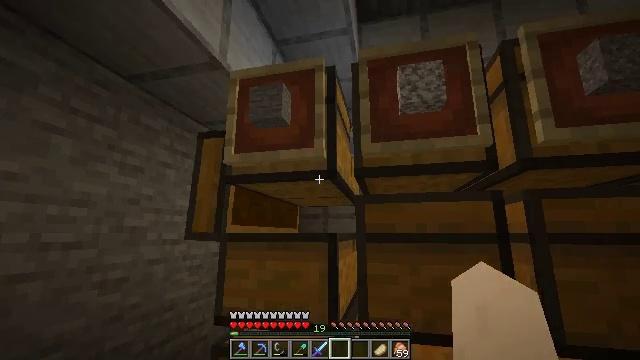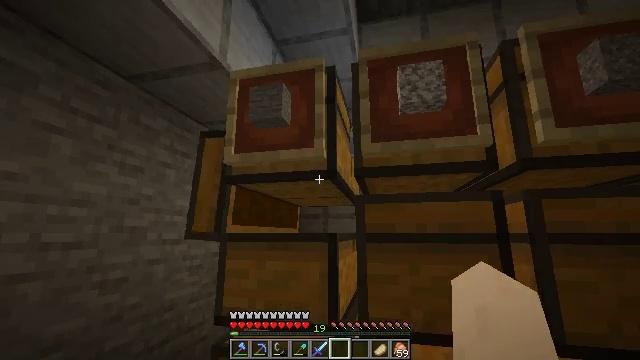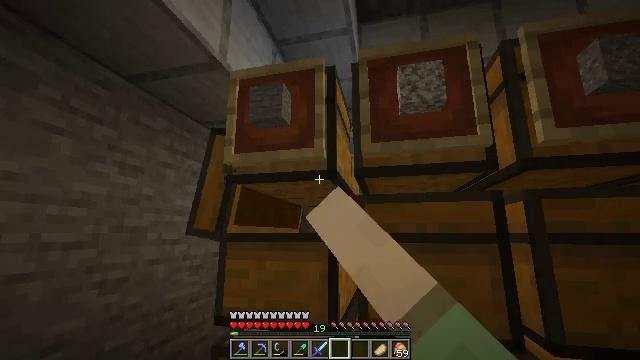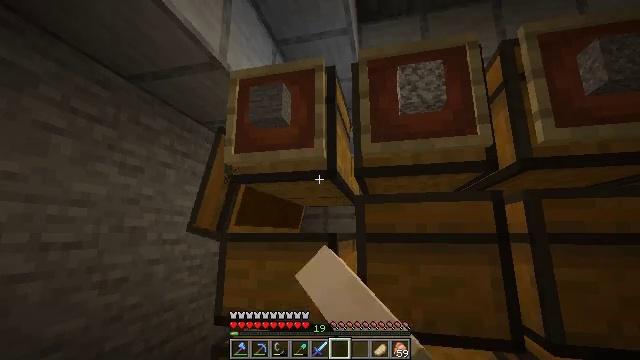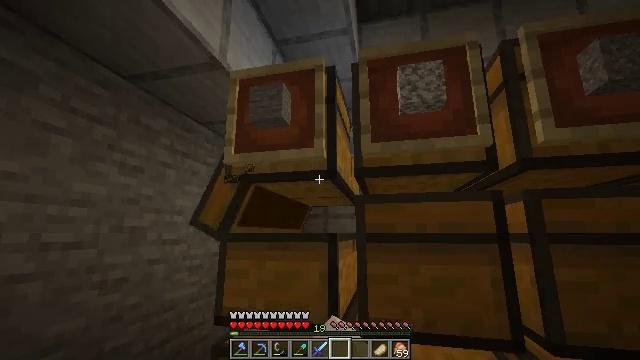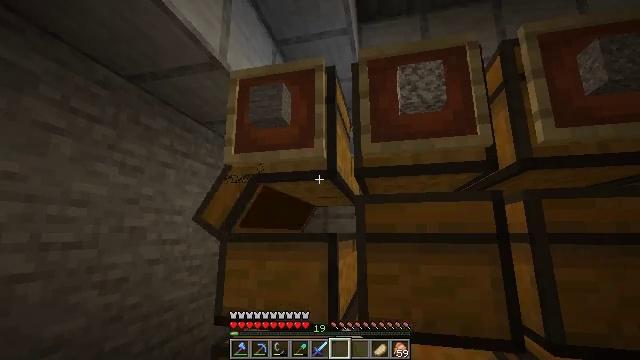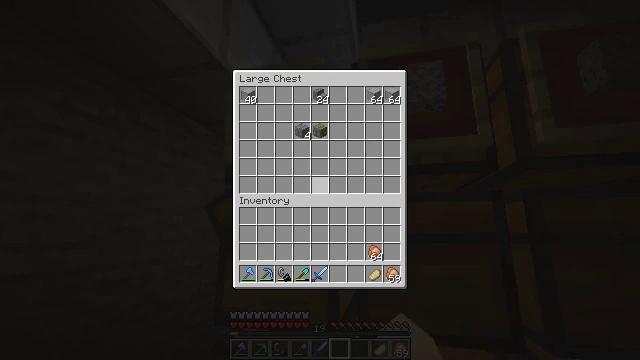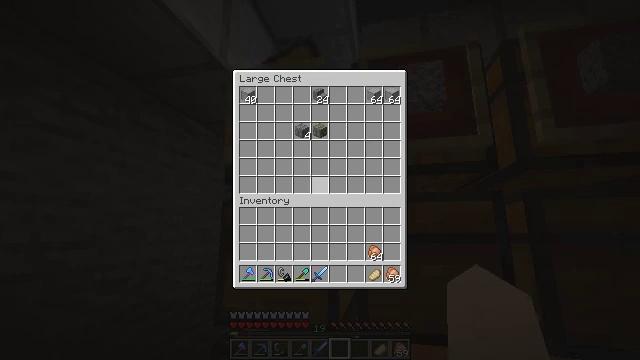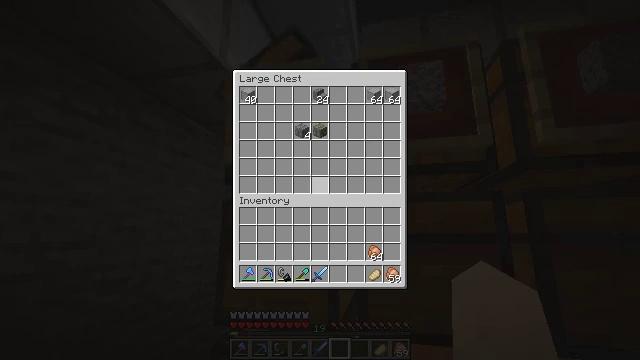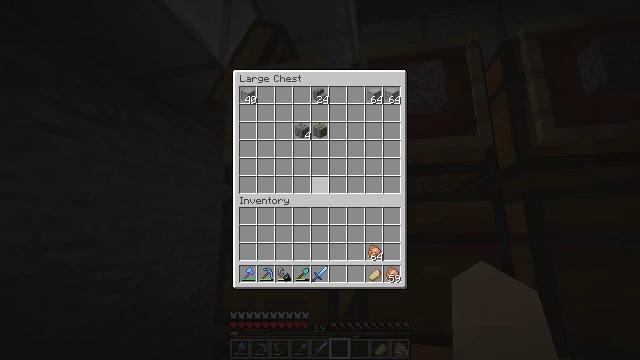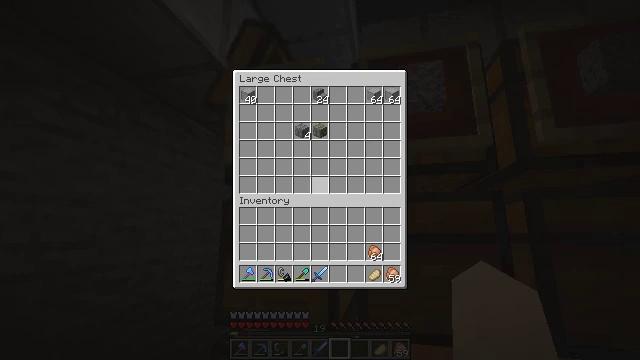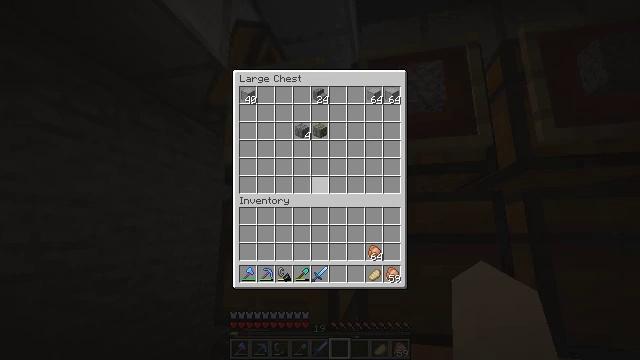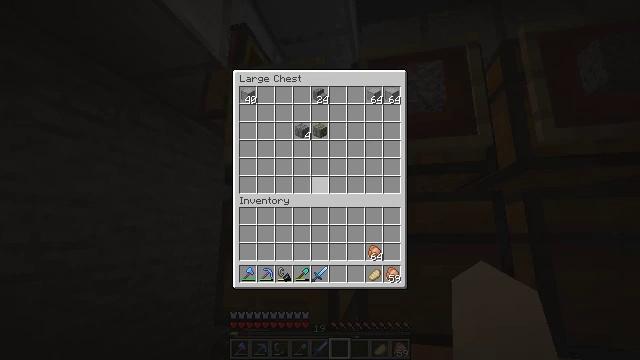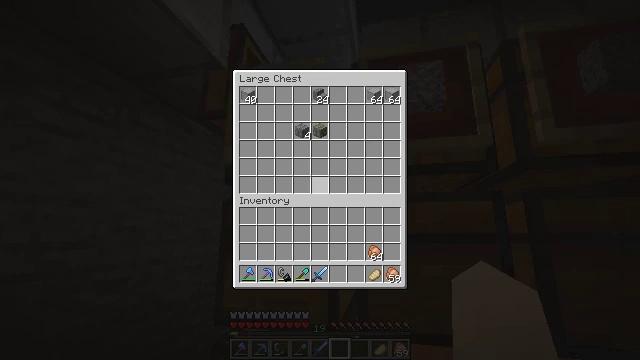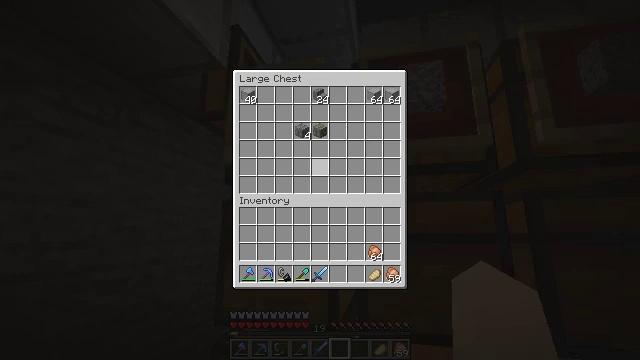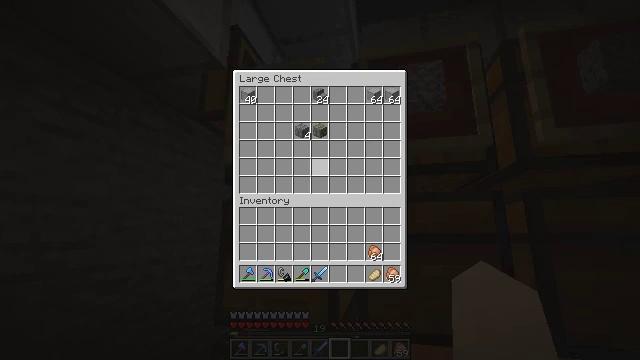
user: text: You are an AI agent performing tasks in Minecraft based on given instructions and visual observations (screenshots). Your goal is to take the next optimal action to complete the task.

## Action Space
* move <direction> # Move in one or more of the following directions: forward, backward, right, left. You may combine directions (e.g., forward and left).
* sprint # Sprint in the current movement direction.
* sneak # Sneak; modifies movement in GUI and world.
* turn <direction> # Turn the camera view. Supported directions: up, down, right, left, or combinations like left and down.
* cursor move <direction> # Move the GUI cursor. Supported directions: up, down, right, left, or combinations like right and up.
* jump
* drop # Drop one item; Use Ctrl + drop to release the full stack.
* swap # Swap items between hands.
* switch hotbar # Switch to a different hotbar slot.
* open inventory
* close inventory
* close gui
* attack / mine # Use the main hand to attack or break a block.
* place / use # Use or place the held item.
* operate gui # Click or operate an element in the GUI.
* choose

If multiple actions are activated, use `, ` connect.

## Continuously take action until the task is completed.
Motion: motion action
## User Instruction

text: Use the crafting table to craft a smooth stone slab.
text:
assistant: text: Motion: use / place
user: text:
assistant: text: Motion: use / place
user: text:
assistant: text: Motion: use / place
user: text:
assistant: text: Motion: no_op
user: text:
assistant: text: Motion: no_op
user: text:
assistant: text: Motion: no_op
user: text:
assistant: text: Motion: no_op
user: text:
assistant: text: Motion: no_op
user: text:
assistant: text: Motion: no_op
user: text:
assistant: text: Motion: no_op
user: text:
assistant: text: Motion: no_op
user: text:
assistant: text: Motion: no_op
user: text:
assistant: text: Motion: no_op
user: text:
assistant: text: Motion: no_op
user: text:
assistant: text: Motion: no_op
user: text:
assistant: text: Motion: no_op
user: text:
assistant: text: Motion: no_op
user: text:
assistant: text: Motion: no_op
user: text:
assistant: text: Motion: no_op
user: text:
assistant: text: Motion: no_op
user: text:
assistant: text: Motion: no_op
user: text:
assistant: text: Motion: no_op
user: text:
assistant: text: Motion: no_op
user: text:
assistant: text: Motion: no_op
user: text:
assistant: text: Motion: no_op
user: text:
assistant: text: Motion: no_op
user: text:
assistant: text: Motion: no_op
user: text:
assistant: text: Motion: no_op
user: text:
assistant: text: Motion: no_op
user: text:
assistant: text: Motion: no_op